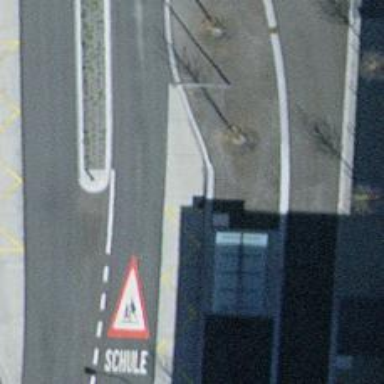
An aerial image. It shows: Platform for public transport and road usage.